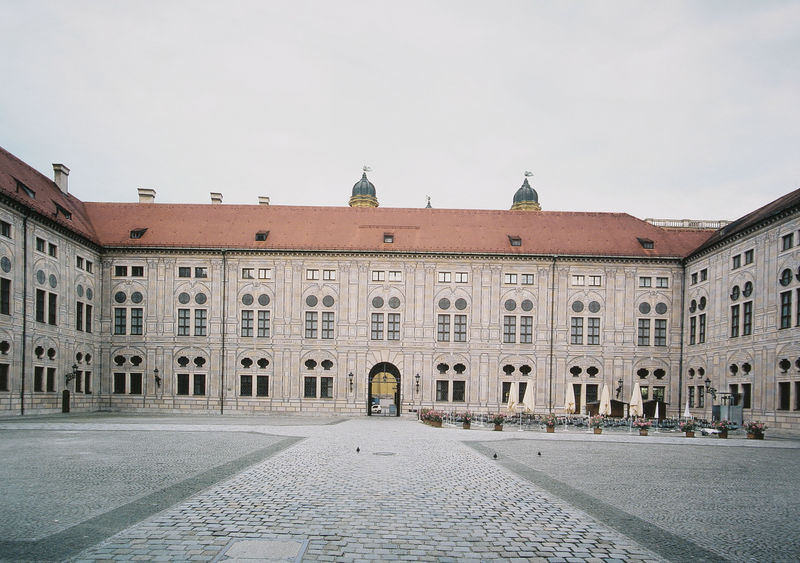
Titel: Der Kaiserhof mit Blick zur Theatinerkirche
Künstler: Hans Krumper
Standort: München
Institution: Residenz
Schlagwörter: flügel, himmel, weiß, wolken, gelb, grün, kirchturm, blumen, braun, cafe, fenster, glas, grau, hintergrund, laternen, schwarz, straße, stuhl, stühle, tisch, tische, tür, blick, dach, gebäude, haus, rot, schirm, schloss, sonnenschirm, weg, wolke, beige, lokal, wand, architektur, präsentation, stein, steine, bild, felder, kirche, wege, renaissance, kamine, kreis, rund, schornstein, turm, pflanzkübel, bogen, fahnen, fassade, pflaster, dächer, mauer, schornsteine, ziegel, hof, platz, auto, rundbogen, kuppel, durchgang, granit, tor, foto, fotografie, kirchtürme, photographie, schlote, bögen, wände, eingang, innenhof, burg, kirchentürme, kuppeln, türme, münchen, palast, palazzo, rundfenster, torbogen, dachfenster, kreuzung, scheiben, wolkig, weimar, kopfsteinpflaster, pflastersteine, schirme, kreise, photo, portal, residenz, mezzanin, schreiten, schlos, gehöft, auffahrt, etagen, geschosse, museum, sach, fotographie, stockwerke, frauenkirche, bauwerk, palais, lisenen, fenser, etage, entresol, sonnenschirme, durchfahrt, atrium, theatinerkirche, prag, geschoß, dachluken, bullaugen, sälen, kaiserhof, palisade, odeonsplatz, theatiner, ehrenhof, gepflastert, ochsenauge, neuzeit, bauornamentik, oberlichter, herrschen, pflasterung, apothekenhof, ochsenaugen, kanaldeckel, pflanztöpfe, scheibenm, st kajetan, teatiner kirche, wetterfahnen, schlosshof, tordurchgang, hofburg, königliche residenz